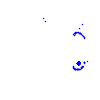
Particle: proton